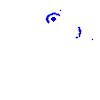
Particle: electron